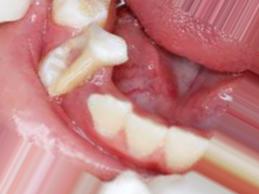
Condition: Caries